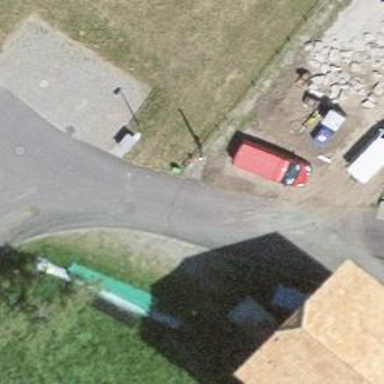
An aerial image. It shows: Set of steps on the road.